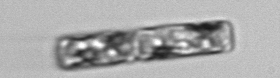
Label: Guinardia_delicatula